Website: apple
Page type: customer-info-address
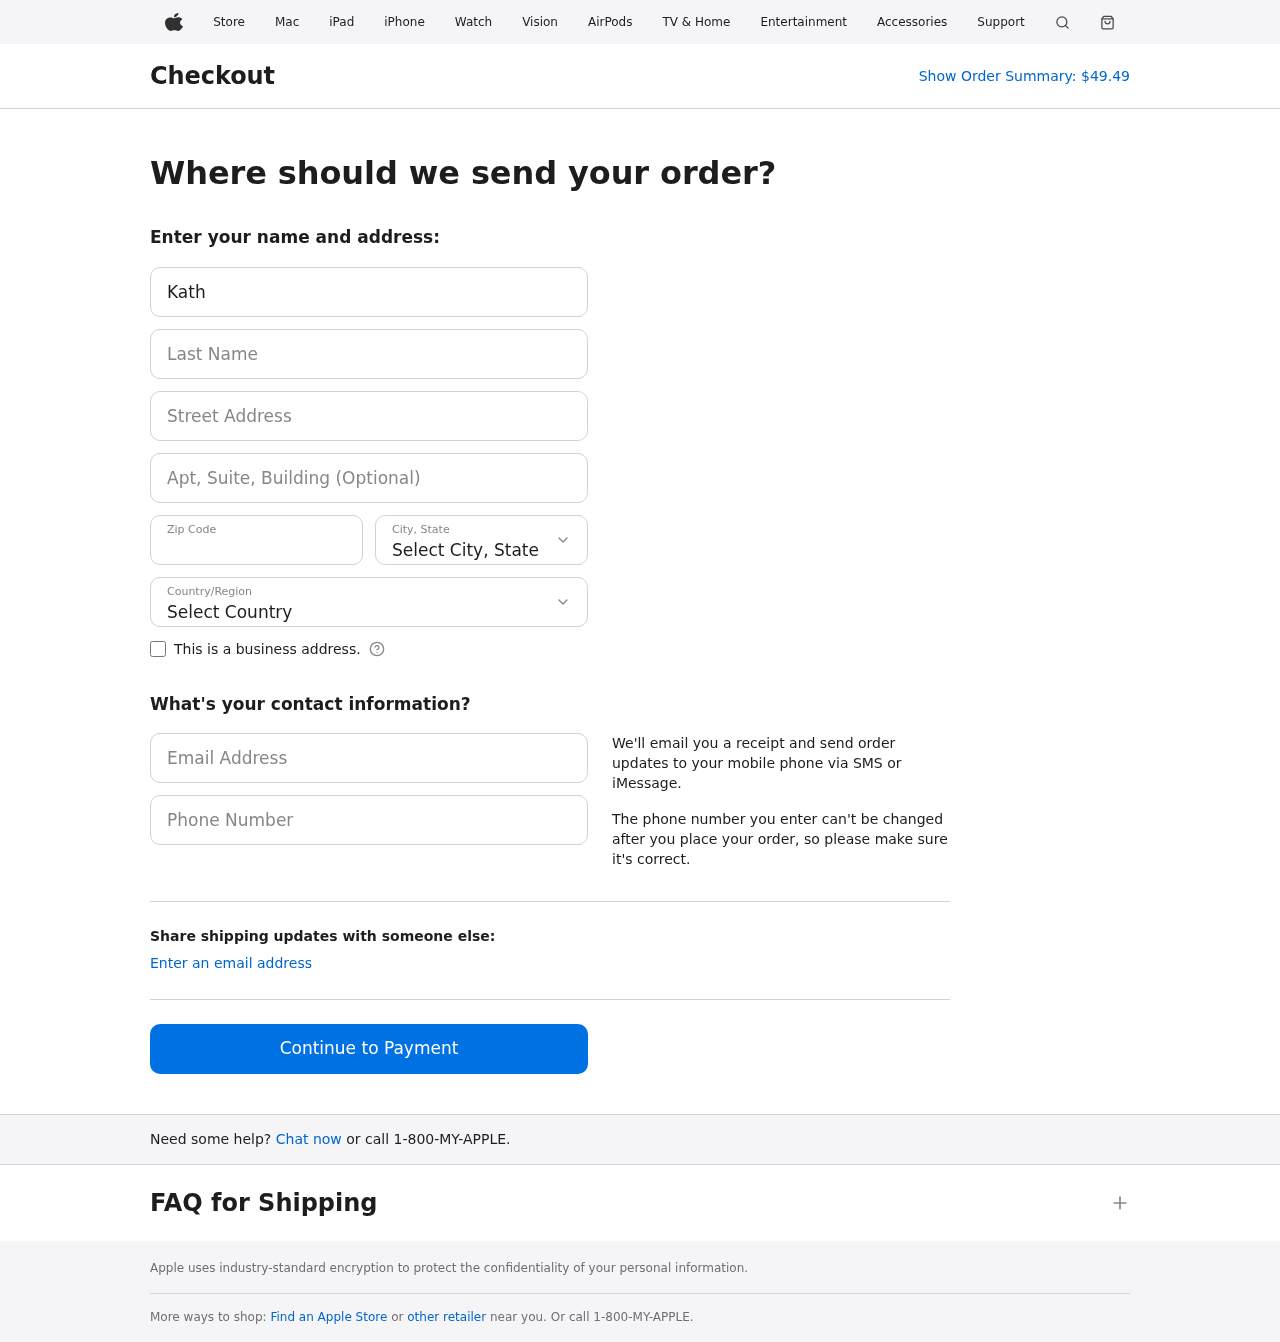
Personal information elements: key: PII_CITY_STATE
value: West Dana, FM
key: PII_COUNTRY
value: United States
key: PII_EMAIL
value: kchen@yahoo.com
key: PII_FIRSTNAME
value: Katherine
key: PII_LASTNAME
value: Chen
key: PII_PHONE
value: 6626335704
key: PII_POSTCODE
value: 56917
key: PII_STREET
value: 689 Thomas Centers Suite 723
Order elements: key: ORDER_TOTAL
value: $49.49